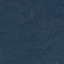
Land use / land cover: Forest